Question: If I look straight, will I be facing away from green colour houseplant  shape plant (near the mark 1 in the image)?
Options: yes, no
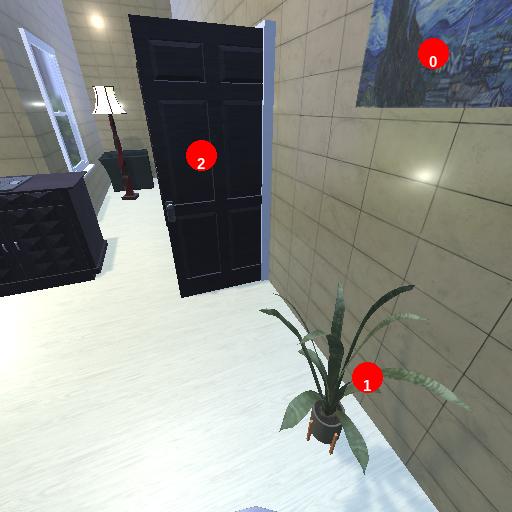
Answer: yes